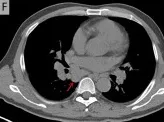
Seven months after operation, positron emission tomography/computed tomography was performed. (E, F) The larger lymph nodes were located in the 8R area (4.2x 1.9 cm, maximum standardized uptake value, 7.9). Computed tomography during treatment showed that the tumour lesions disappeared in the arterial phase and the mediastinal and mediastinal-hilar lymph nodes were significantly reduced or had disappeared.
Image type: radiology (ct)